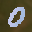
Label: 0